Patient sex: F
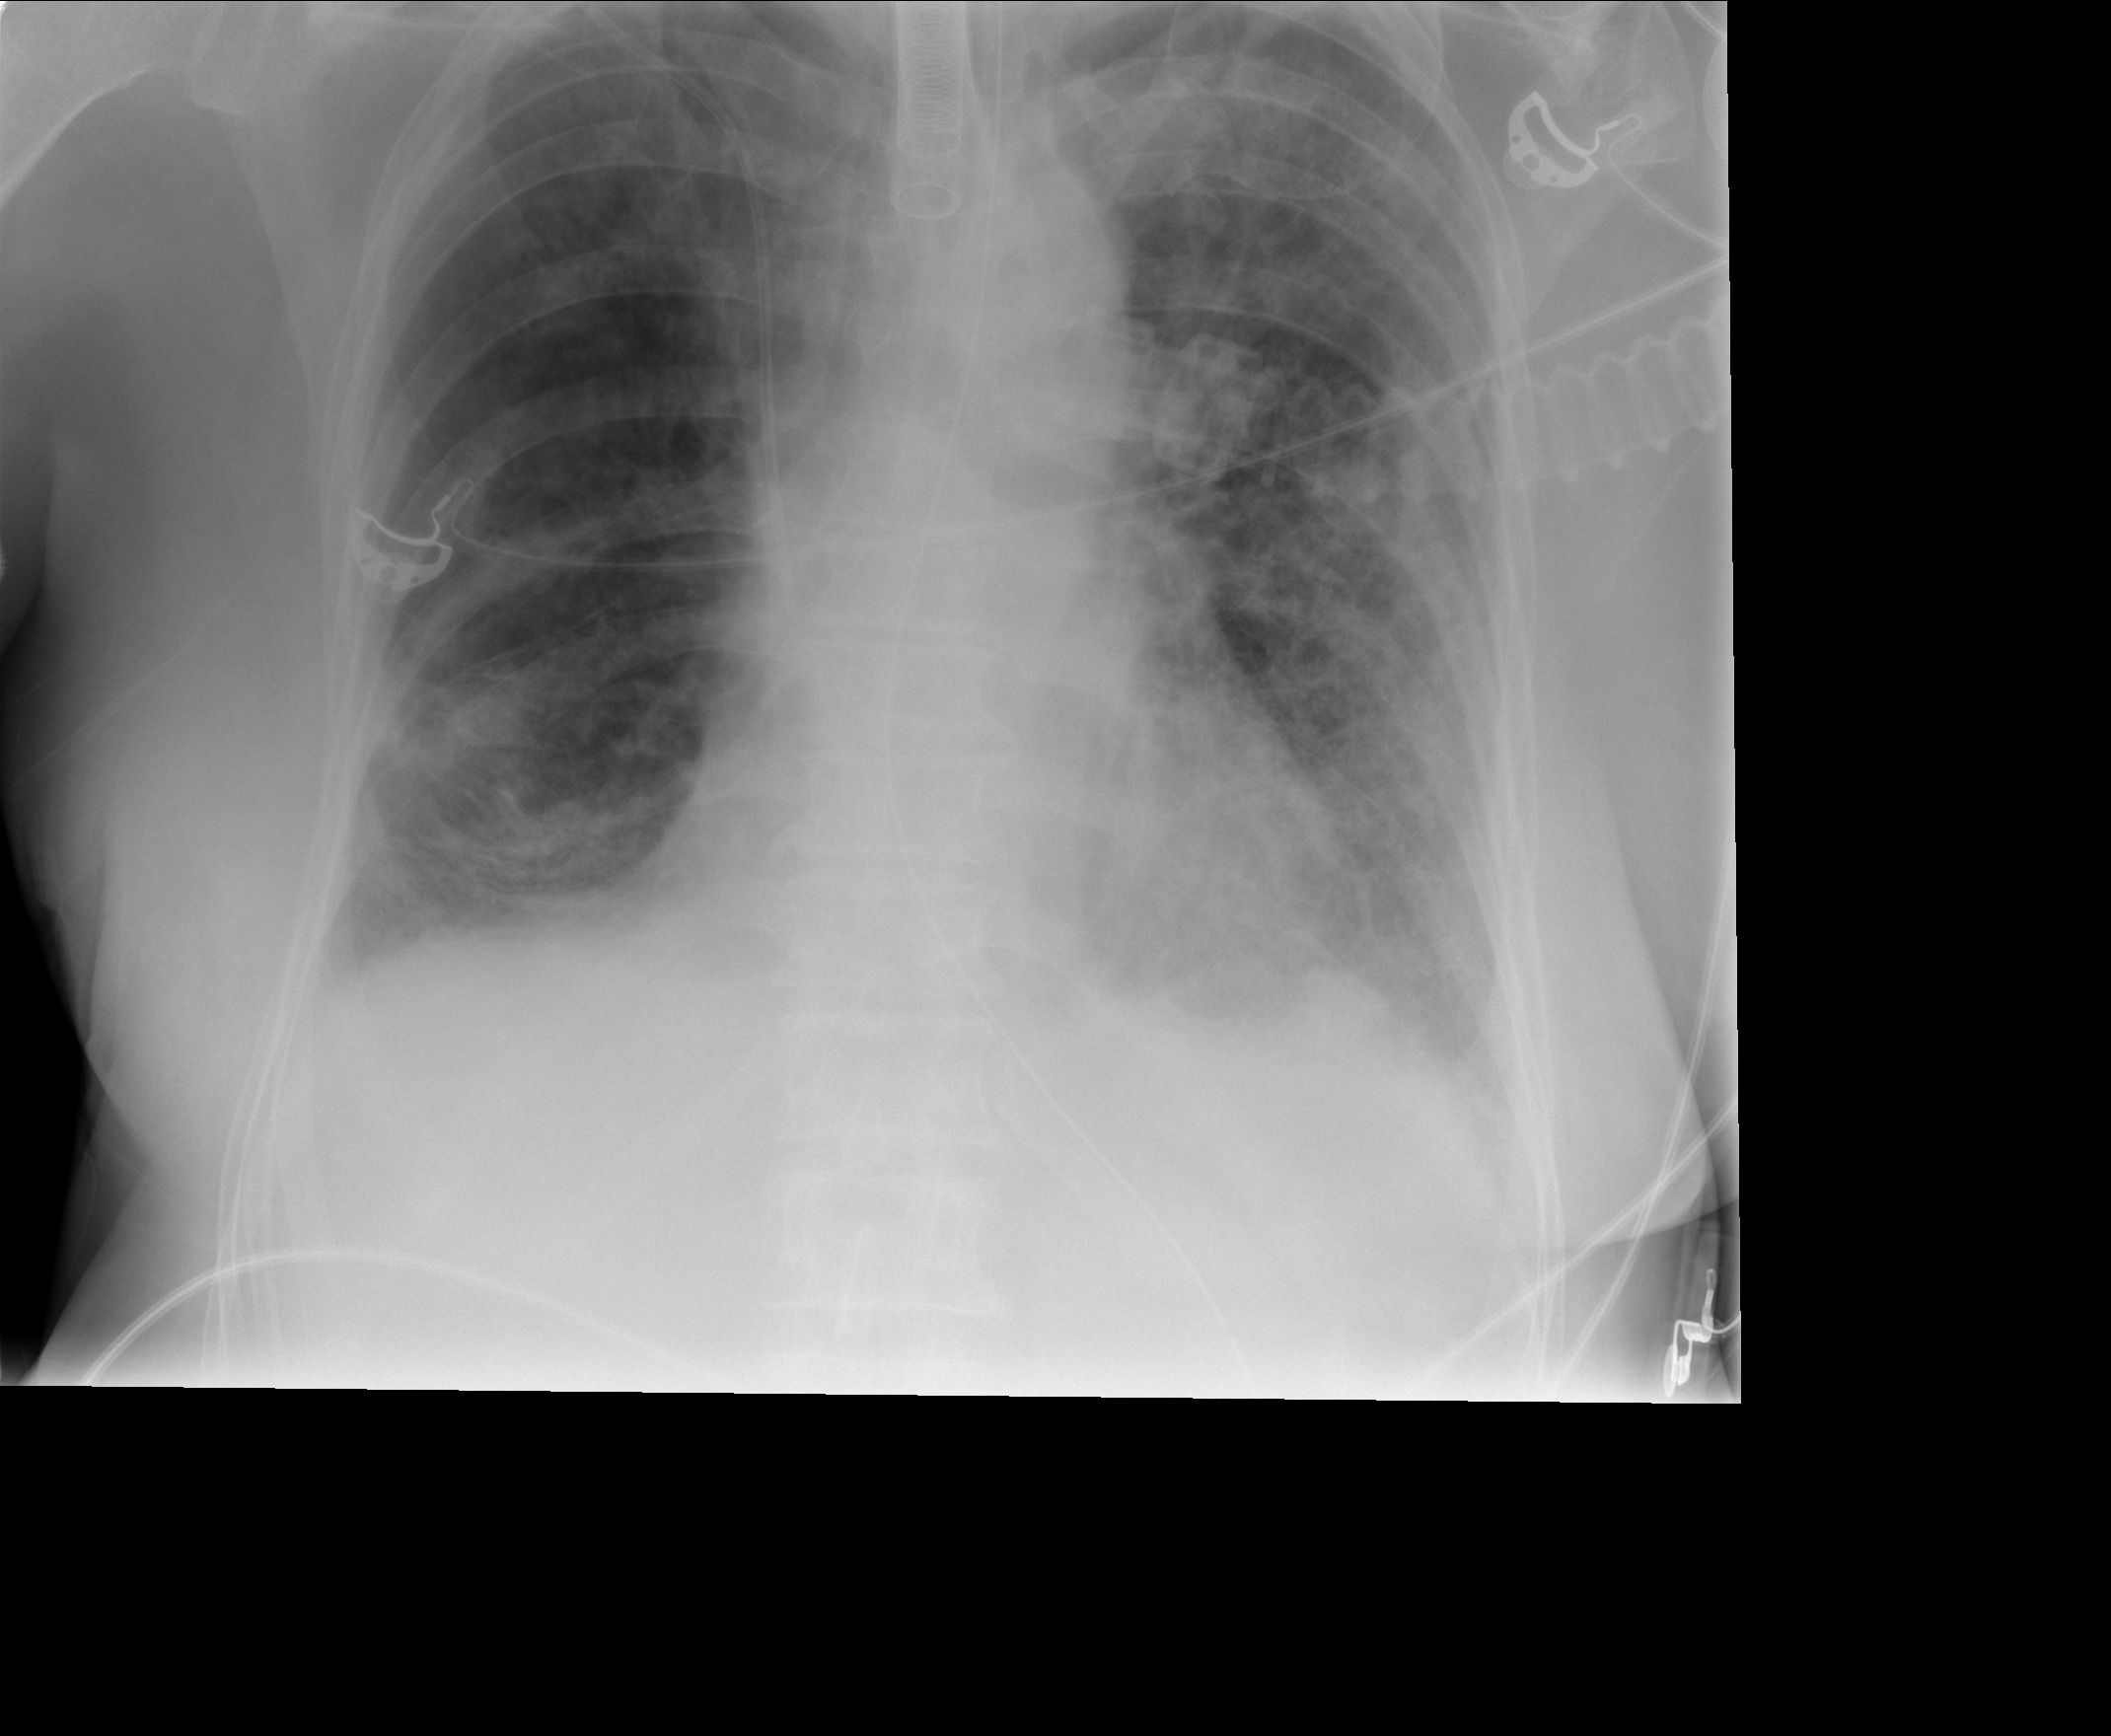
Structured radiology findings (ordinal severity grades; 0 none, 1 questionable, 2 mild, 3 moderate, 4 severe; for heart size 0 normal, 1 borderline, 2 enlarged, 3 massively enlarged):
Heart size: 0
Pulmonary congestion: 1
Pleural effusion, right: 1
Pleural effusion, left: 2
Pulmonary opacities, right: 3
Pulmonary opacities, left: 3
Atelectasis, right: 2
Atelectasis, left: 2